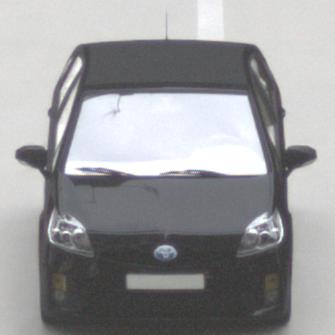
Make: Toyota
Model: Prius 1.5 Hybrid
Detailed model: Prius (HW2)
Model produced from: 2006/03
Model produced until: 2009/06
Doors: 5
Color: black
Road condition: dry road
Daytime: morning or afternoon
Contrast: low contrast